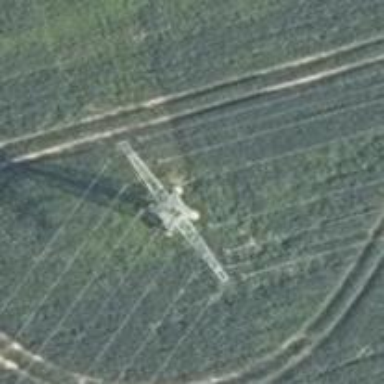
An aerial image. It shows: Power tower.